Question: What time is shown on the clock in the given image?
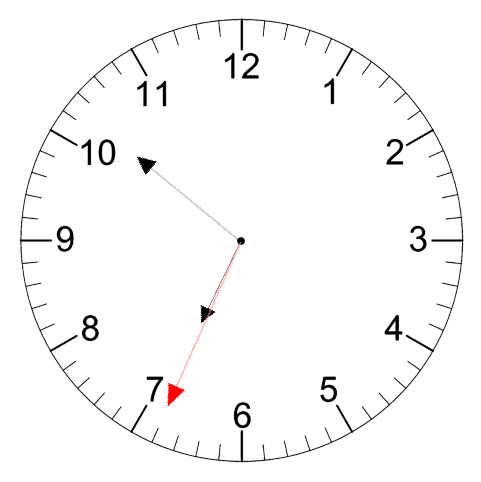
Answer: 06:51:34